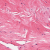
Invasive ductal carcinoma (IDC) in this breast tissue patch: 0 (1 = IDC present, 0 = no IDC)